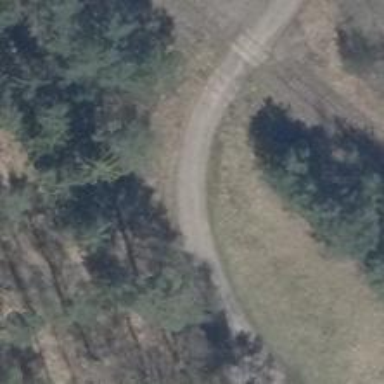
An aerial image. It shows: Dirt track road with grade 4 track type.